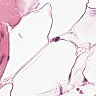
Metastatic tissue present: no